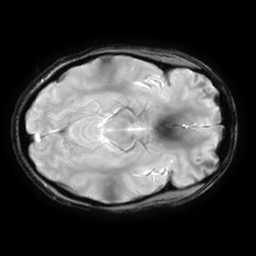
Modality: T2starw
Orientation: axial
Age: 21
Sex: female
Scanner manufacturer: ge
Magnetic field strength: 3 T
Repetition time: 0.65 s
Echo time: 0.02 s